如图，在平面直角坐标系中，$C,A$分别为\\
$x$轴、$y$轴正半轴上的点，以$OA$、$OC$为边，在第一象限内作矩形$OABC$，且$S_{\text{矩形}OABC}=4\sqrt{2}$.将矩形$OABC$\\
翻折，使点$B$与原点重合，折痕为$MN$，点$C$的对应点$C'$落在第四象限，过$M$点的反比例函数\\
$y=\dfrac{k}{x}(k\neq 0)$，其图象恰好过$MN$的中点，则点的$M$坐标为\underline{\qquad\qquad\qquad}.

【解答】
\noindent \textbf{【答案】}$\left(\dfrac{\sqrt{2}}{2},2\right)$\\
\noindent \textbf{【分析】}连接$BO$与$MN$交于点$Q$，过点$Q$作$QG\perp x$轴，垂足为$G$，可通过三角形全等证得$BO$与$MN$的\\
交点就是$MN$的中点$Q$，由相似三角形的性质可得$\dfrac{S_{\triangle OQG}}{S_{\triangle OBC}}=\dfrac{1}{4}$，根据反比例函数比例系数的几何意义可求出\\
$k$，从而求出$S_{\triangle OAM}$，进而可以得到$AB=4AM$，由轴对称的性质可得$BM=OM=3AM$，也就有\\
$AO=2\sqrt{2}AM$，根据$\triangle OAM$的面积即可得到答案\\
\noindent \textbf{【详解】}解：连接$BO$与$MN$交于点$Q$，过点$Q$作$QG\perp x$轴，垂足为$G$，如图所示，\\

\noindent $\because$矩形$OABC$沿$MN$翻折，点$B$与点$O$重合，$\therefore BQ=OQ$，$BM=MO$，\\
$\because$四边形$OABC$是矩形，$\therefore AB\parallel CO$，$\angle BCO=\angle OAB=90^\circ$，\\
$\therefore \angle MBQ=\angle NOQ$，
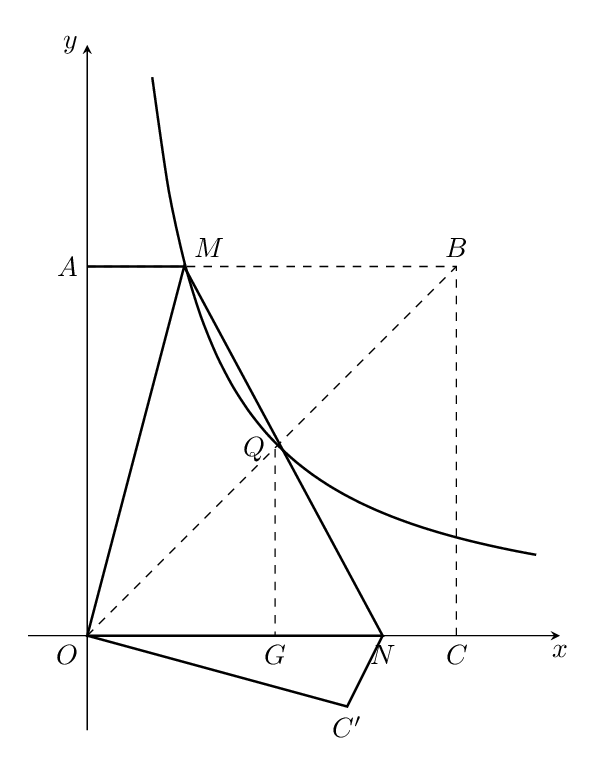